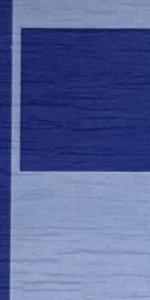
Label: Empty